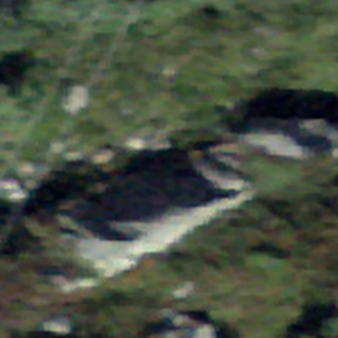
Label: other